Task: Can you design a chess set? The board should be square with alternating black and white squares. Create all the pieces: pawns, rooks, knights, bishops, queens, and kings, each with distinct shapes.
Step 4347:
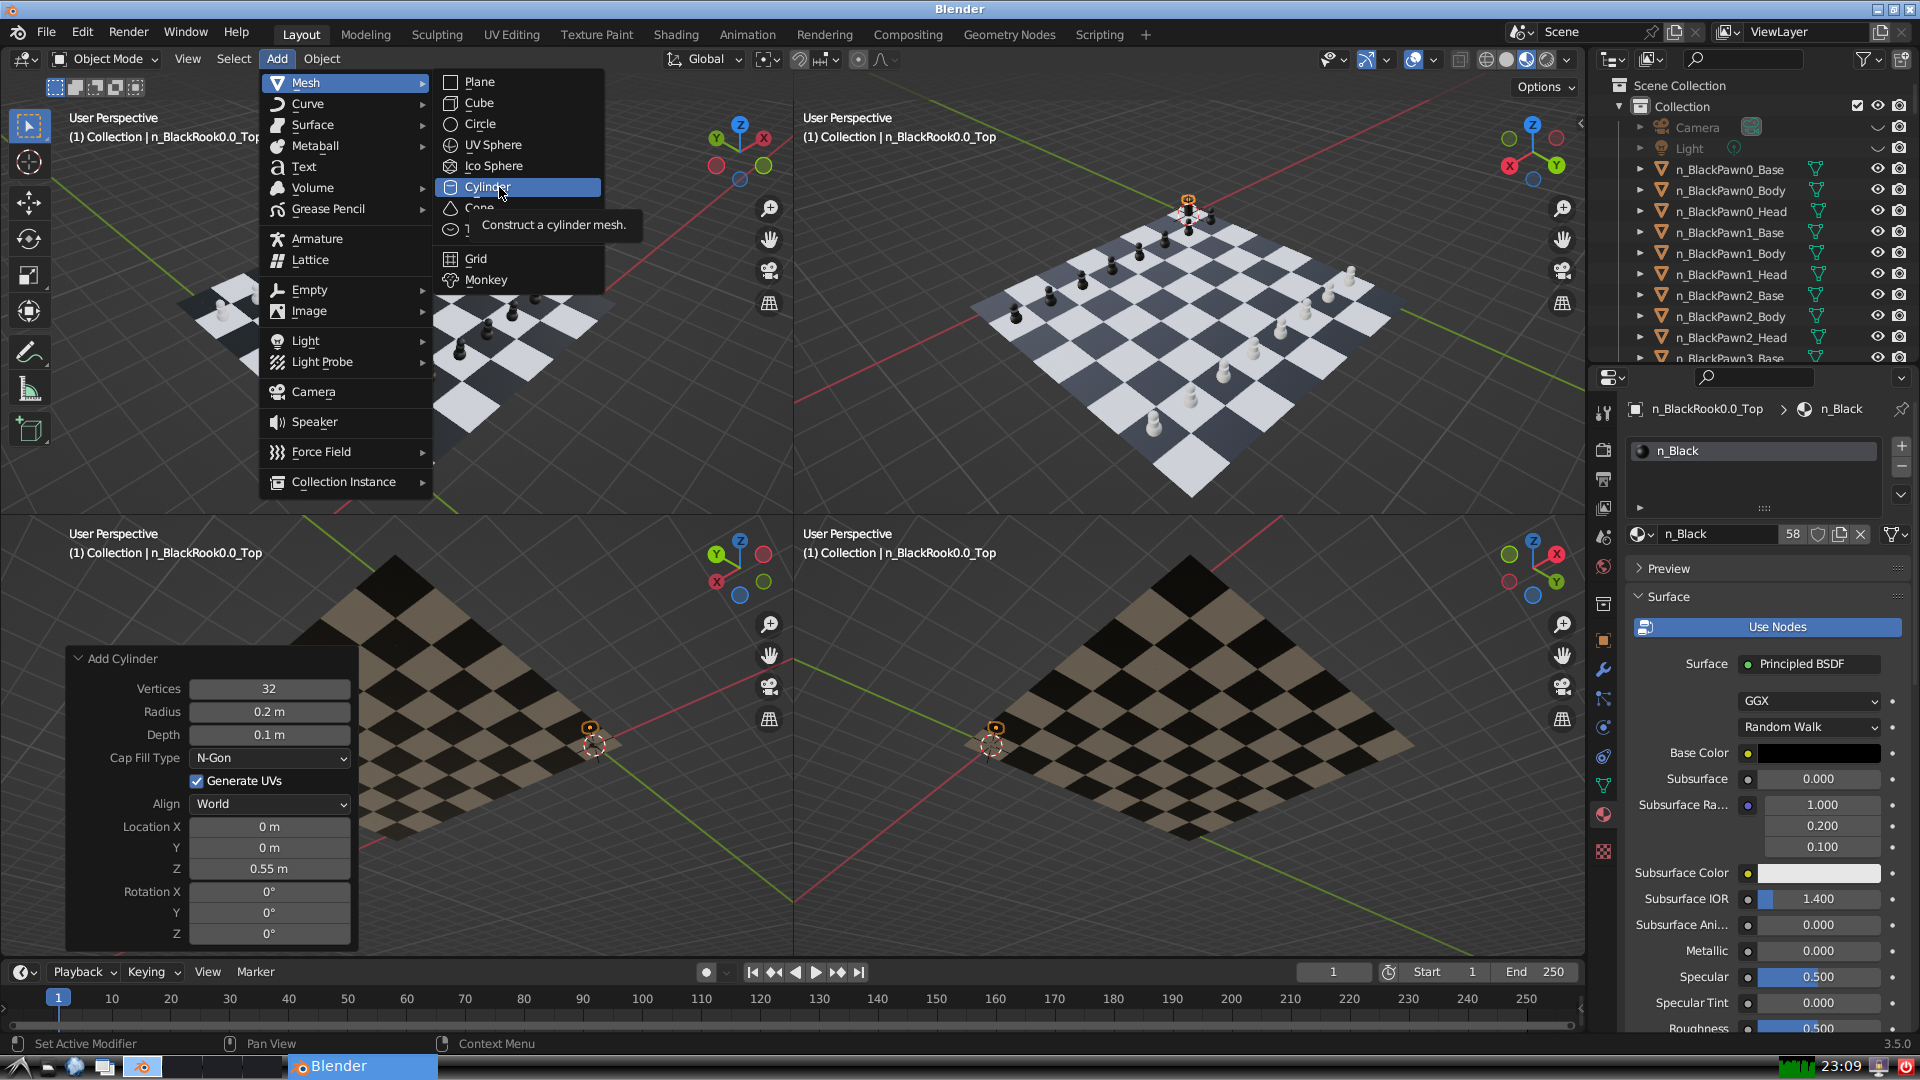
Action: click: no